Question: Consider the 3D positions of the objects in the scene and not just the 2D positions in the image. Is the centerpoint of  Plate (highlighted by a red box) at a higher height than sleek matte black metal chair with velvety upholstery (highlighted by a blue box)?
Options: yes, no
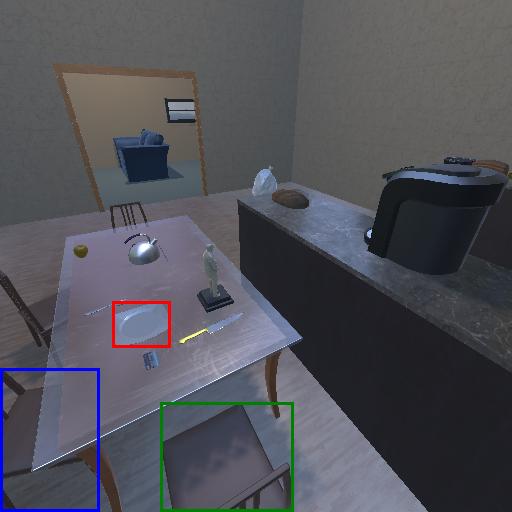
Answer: yes